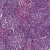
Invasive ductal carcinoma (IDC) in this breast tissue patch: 1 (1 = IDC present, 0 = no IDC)